Question: I'm making a facet_grid plot using the following approach:
'''
sample <- read.csv('sample.csv')
ggplot(sample, aes(category, count)) + geom_bar() + facet_grid(. ~ parent_id)
'''
My data is structured in the following way:
'''
id,parent_id, category, count
1, 21, C1, 4
2, 21, C2, 7
3, 21, C3, 4
4, 22, D1, 28
5, 22, D2, 20
6, 22, D3, 0
7, 22, D5, 1
8, 22, D6, 4
9, 22, D7, 1
10, 23, E1, 17
11, 23, E2, 33
12, 23, E3, 31
'''
When I make a facet plot of this, it looks like this:

What I would like, is to limit the number of categories on each facet, so that I only show 'C1, C2, C3' on the first plot (etc). Is there a way that I can limit the number of categories that are shown here?
---
Here is the output of 'dput(sample)' and my plot command, so that my image can be easily reproduced:
'''
sample <-
structure(list(id = 1:12, parent_id = c(21L, 21L, 21L, 22L, 22L,
22L, 22L, 22L, 22L, 23L, 23L, 23L), category = structure(1:12, .Label = c(" C1",
" C2", " C3", " D1", " D2", " D3", " D5",
" D6", " D7", " E1", " E2", " E3"), class = "factor"),
count = c(4L, 7L, 4L, 28L, 20L, 0L, 1L, 4L, 1L, 17L, 33L,
31L)), .Names = c("id", "parent_id", "category", "count"), class = "data.frame", row.names = c(NA,
-12L))
ggplot(sample, aes(category, count)) + geom_bar() + facet_grid(. ~ parent_id)
'''
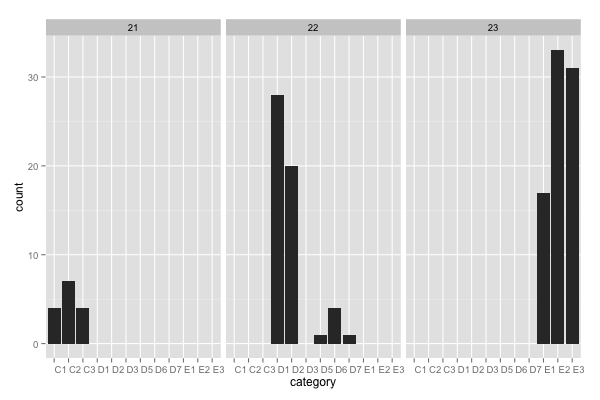
Answer: You can add 'scales="free_x"' to 'facet_grid()'. In this case for each facet you will have x values only in range of values used for particular facet. By adding 'space="free_x"' you can ensure that bars have the same width in all facets.
'''
ggplot(sample, aes(category, count)) + geom_bar() +
facet_grid(. ~ parent_id,scale="free_x",space="free_x")
'''